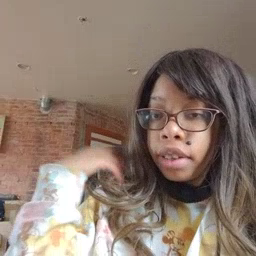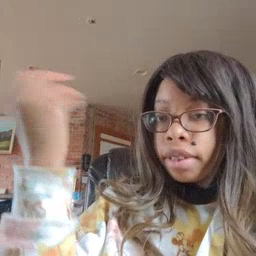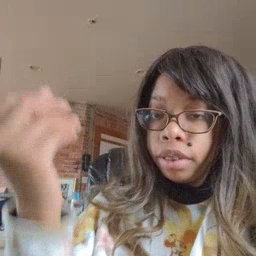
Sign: outside